Question: I'm going through my code fixing retain cycles. I just finished this on one view controller and now dealloc is getting called again (I just have a log in it to check). Watching the memory graphic though I can see a huge spike after I dismiss the controller and just before dealloc is called. Is this normal behaviour?
The spike occurs about 2 seconds after the view has dismissed and the dealloc log I print appears just after the spike peaks.
'''
- (void)dealloc {
NSLog(@"DEALLOC SEND");
}
'''

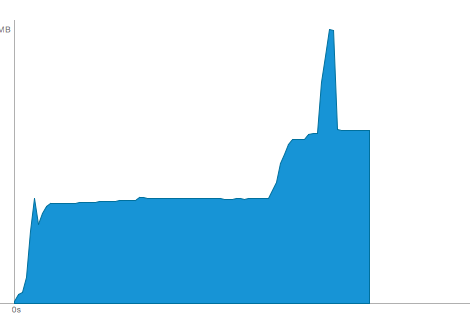
Answer: The memory spike was actually caused by the view controller I was returning to, not the one being deallocated.